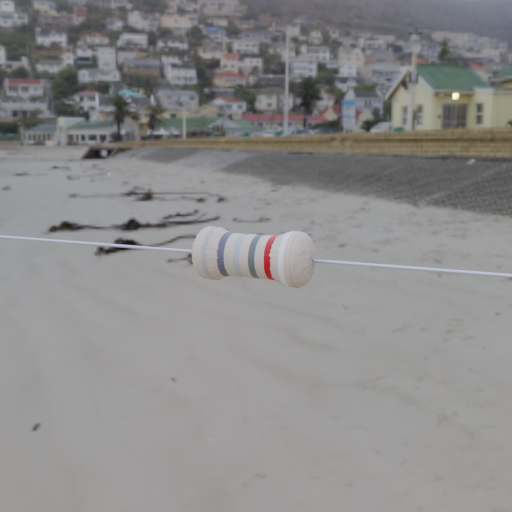
Resistor colour bands (in order): silver, gray, silver, gray, red, white